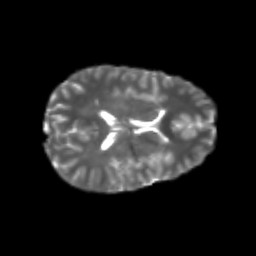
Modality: T2w
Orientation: axial
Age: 25
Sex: male
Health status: healthy
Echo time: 0.074 s